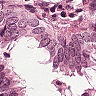
Metastatic tissue present: yes